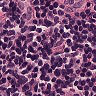
Metastatic tissue present: no